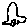
Label: car